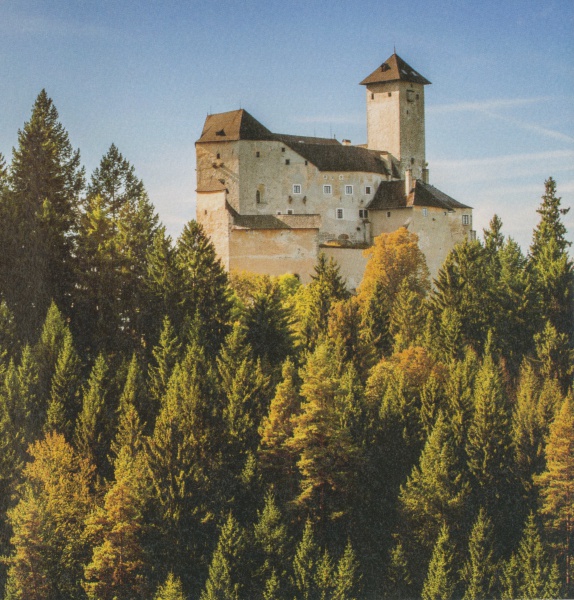
Institution: Servusmagazin
Schlagwörter: baum, berg, blau, himmel, schatten, weiß, wolken, bäume, gelb, grün, braun, fenster, grau, licht, dach, gebäude, schloss, wolke, alt, wand, architektur, spitze, stein, steine, natur, kirche, sonne, wald, kamin, schornstein, turm, herrschaft, sommer, fassade, warm, fels, dächer, mauer, ziegel, herbst, hof, steinmauer, wolkenlos, ausflug, tannen, bischof, könig, streifen, hoch, frühling, foto, wände, ruine, burg, glaube, kloster, türme, wandern, festung, schnitzel, ritter, sonnig, karte, mauern, mittelalter, laubbäume, fichten, nadelwald, mönche, burgfräulein, gläubig, graf, bergfried, dacg, blitzableiter, trutzburg, turme, spitzturm, nonnen, knappe, bäüme, kondensstreifen, kirchturn, fenstewr, kirchenschloss, turmverließ, verlasen, kmain